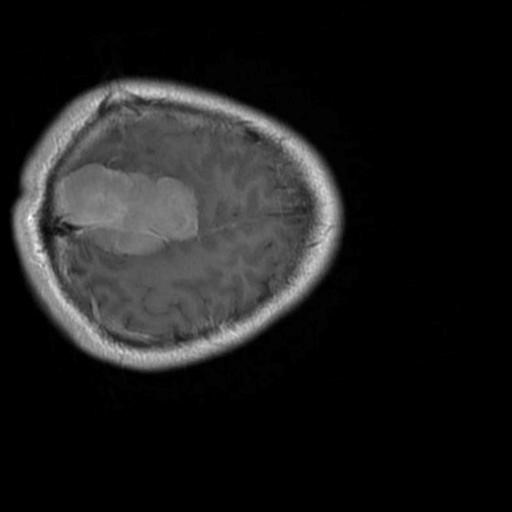
Label: brain_menin